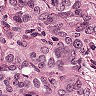
Metastatic tissue present: yes